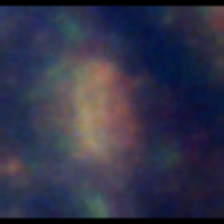
Taxon: Diatom_aggregate
Group: Diatoms